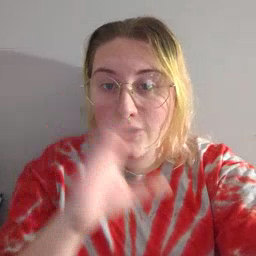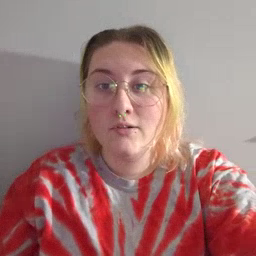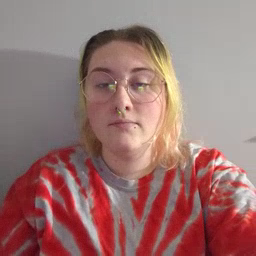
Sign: look